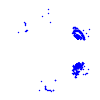
Particle: pion